You are looking at the wavelet scalogram of a bearing's acceleration signal. Based on the visible evidence, which condition applies: normal, inner_race, outer_race, ball?
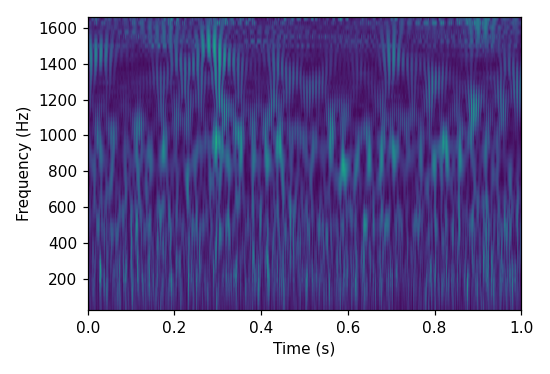
Answer: inner_race